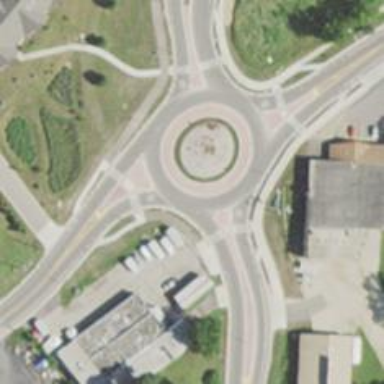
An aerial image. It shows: Uncontrolled road crossing with pedestrian island.